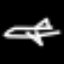
Label: airplane